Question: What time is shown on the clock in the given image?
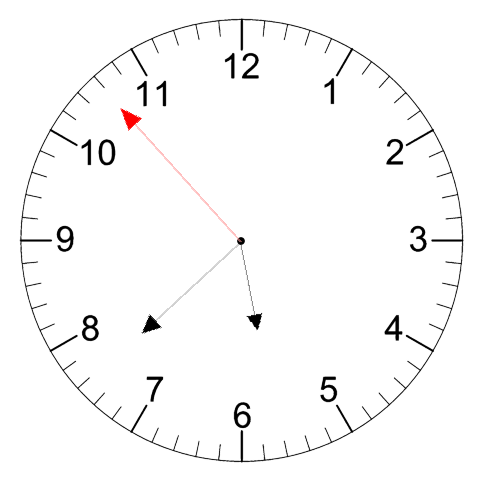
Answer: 05:37:53